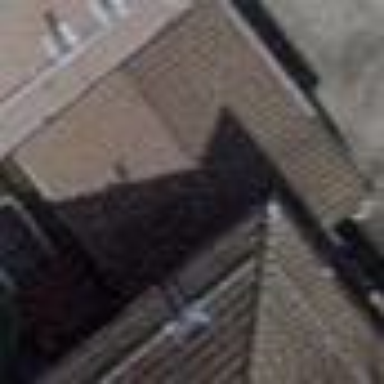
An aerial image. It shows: View of roof of building.